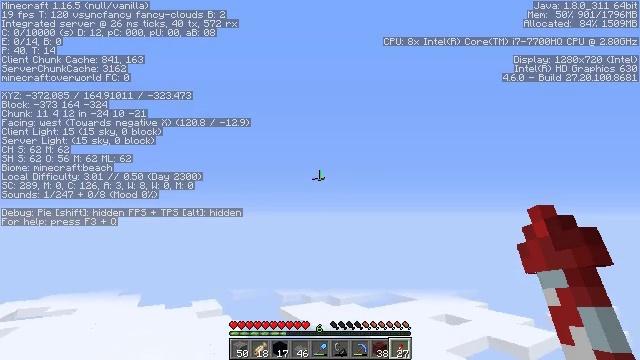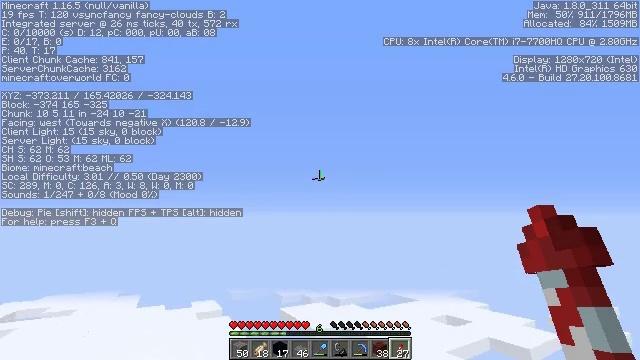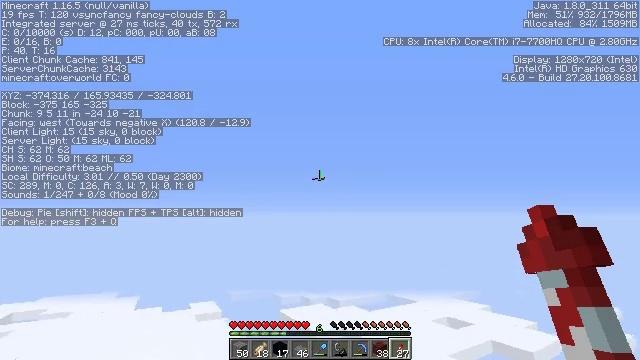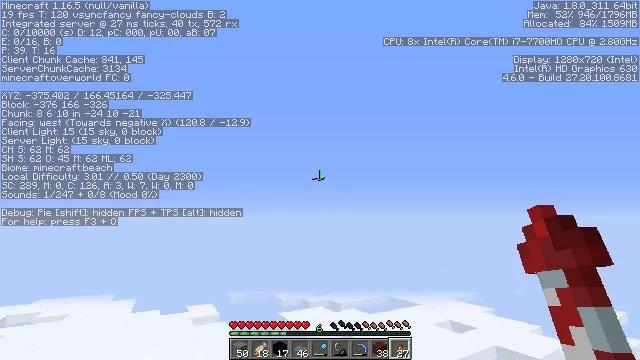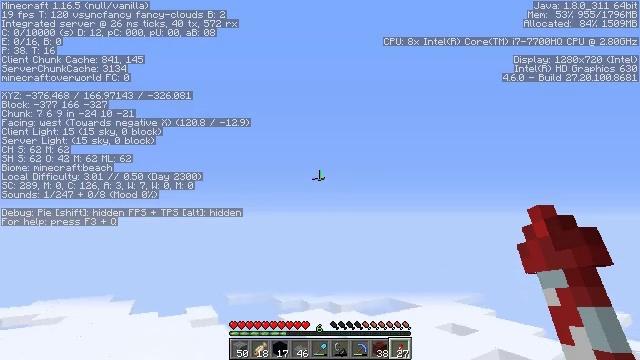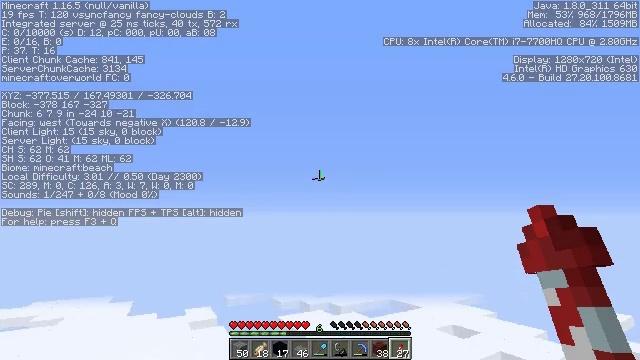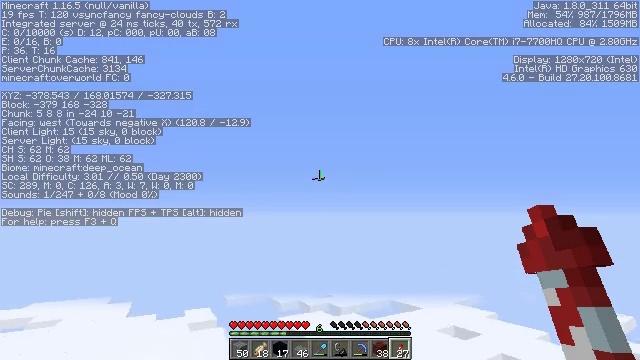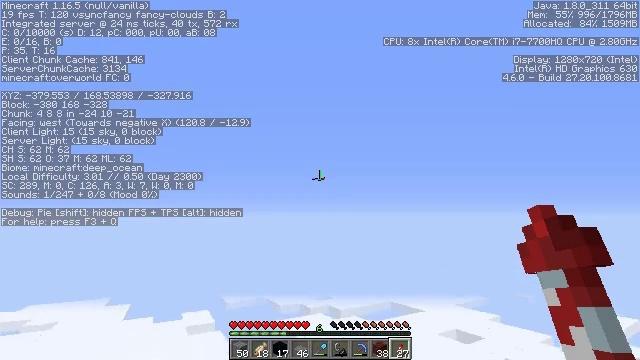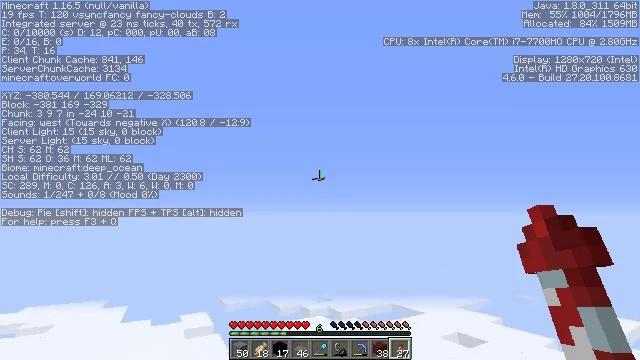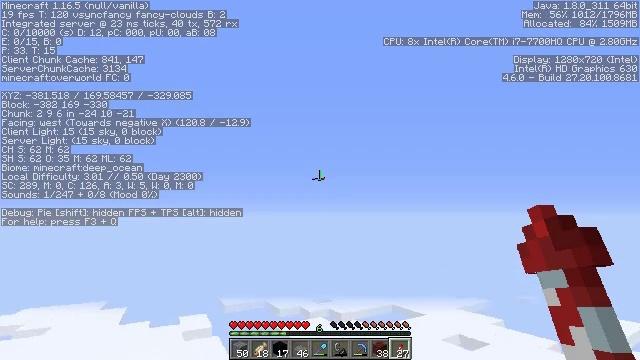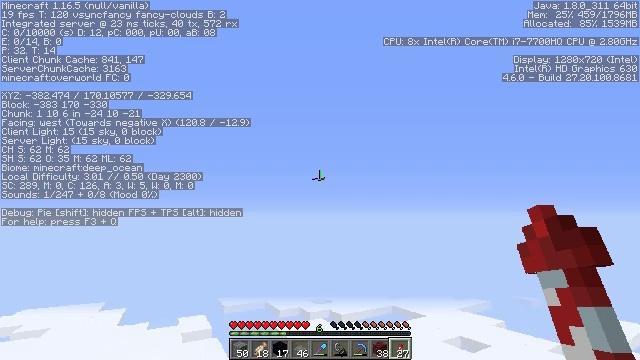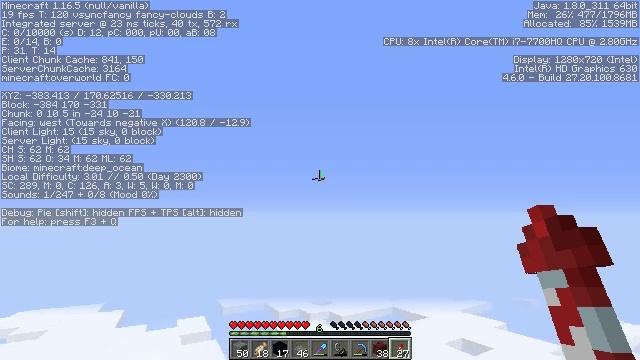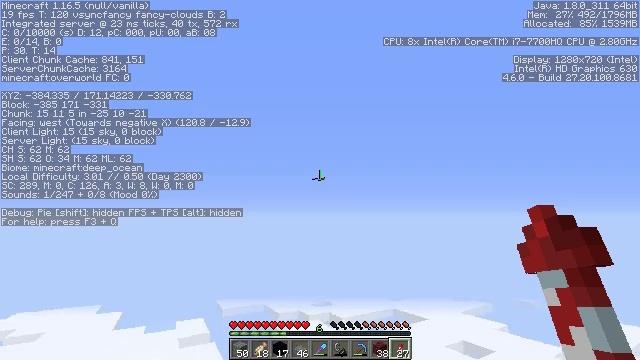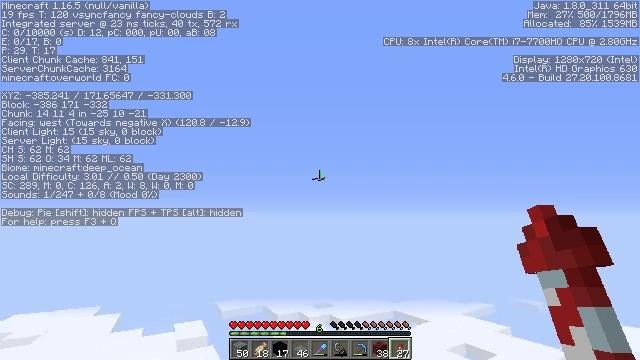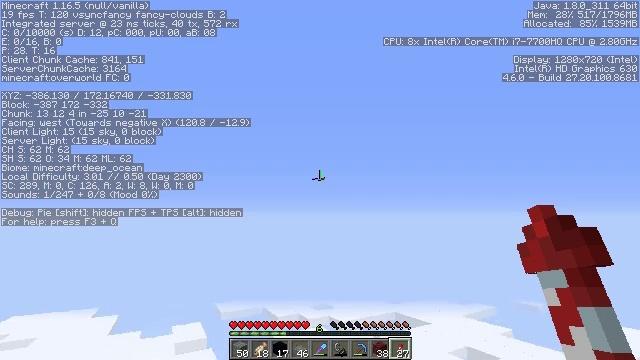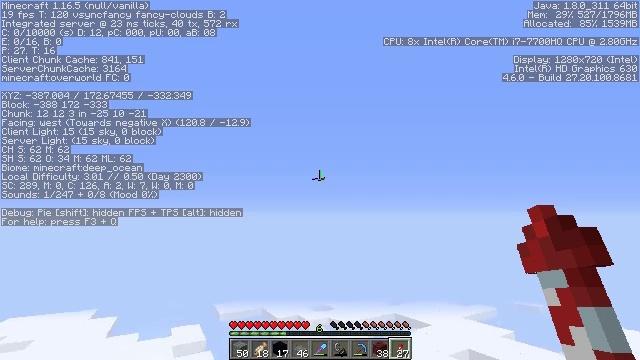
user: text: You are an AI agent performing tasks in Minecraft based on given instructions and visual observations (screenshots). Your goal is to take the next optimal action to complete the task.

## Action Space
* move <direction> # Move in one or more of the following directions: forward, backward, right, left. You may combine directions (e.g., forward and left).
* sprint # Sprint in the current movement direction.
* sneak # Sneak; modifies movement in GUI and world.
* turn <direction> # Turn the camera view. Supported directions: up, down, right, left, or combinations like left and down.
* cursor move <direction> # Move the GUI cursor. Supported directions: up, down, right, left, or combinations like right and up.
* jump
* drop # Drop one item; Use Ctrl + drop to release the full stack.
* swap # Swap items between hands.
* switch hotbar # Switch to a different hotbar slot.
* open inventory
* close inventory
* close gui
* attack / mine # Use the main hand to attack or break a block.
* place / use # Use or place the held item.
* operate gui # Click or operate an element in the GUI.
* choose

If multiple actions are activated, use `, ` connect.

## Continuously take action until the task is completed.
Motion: motion action
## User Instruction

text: Gather black concrete powder from the ground.
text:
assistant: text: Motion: no_op
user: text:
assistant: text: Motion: no_op
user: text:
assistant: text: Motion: no_op
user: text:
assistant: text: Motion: no_op
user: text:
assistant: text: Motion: no_op
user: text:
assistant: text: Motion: no_op
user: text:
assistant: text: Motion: no_op
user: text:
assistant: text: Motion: no_op
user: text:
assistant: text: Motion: no_op
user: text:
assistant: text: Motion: no_op
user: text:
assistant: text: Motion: no_op
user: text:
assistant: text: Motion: no_op
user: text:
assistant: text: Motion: no_op
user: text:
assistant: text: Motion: no_op
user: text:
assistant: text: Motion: no_op
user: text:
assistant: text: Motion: no_op
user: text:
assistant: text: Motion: no_op
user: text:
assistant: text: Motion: no_op
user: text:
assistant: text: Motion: no_op
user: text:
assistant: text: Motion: no_op
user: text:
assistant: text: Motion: no_op
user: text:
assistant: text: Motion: no_op
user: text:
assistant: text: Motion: no_op
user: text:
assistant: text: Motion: no_op
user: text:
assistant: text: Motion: no_op
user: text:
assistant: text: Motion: no_op
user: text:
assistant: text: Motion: no_op
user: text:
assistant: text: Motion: no_op
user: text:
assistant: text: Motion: no_op
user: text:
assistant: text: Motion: no_op